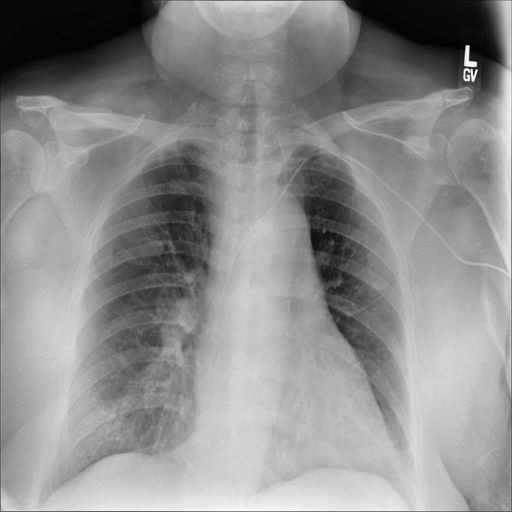
Finding: NORMAL